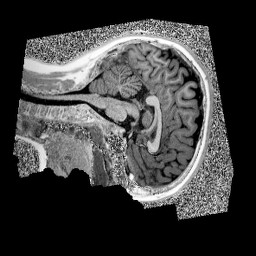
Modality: UNIT1
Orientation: sagittal
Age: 10
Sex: female
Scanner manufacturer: siemens
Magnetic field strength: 3 T
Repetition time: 4 s
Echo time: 0.00299 s